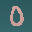
Label: 0